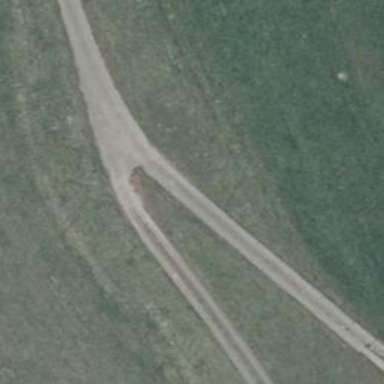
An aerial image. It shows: High-quality track road with concrete lane surface.